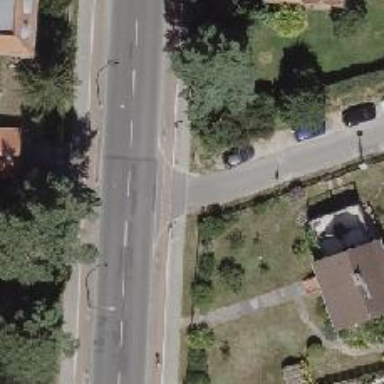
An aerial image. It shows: Residential road with asphalt surface and no sidewalks.